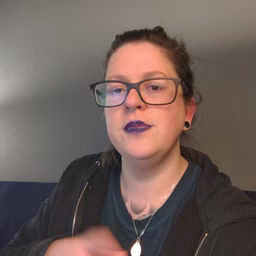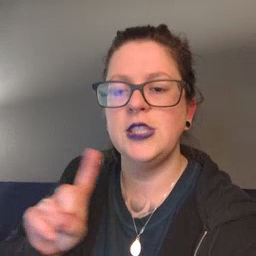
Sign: where